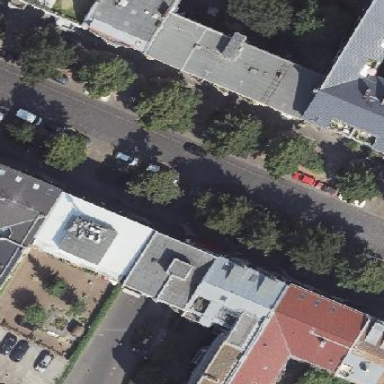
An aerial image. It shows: Street side parking with sett surface.